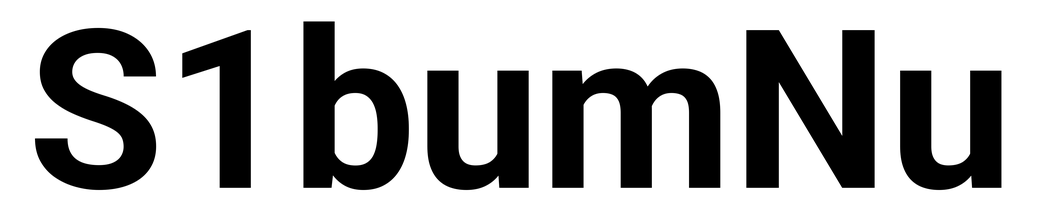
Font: Roboto_Bold